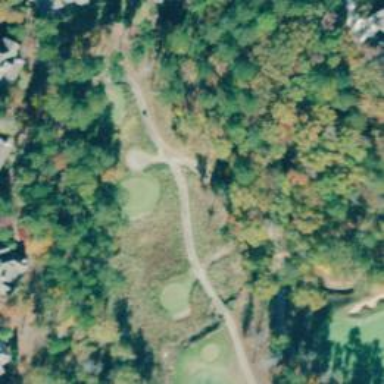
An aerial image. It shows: Pathway for golfing.